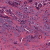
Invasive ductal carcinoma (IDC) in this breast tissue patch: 1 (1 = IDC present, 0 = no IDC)